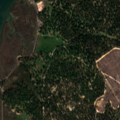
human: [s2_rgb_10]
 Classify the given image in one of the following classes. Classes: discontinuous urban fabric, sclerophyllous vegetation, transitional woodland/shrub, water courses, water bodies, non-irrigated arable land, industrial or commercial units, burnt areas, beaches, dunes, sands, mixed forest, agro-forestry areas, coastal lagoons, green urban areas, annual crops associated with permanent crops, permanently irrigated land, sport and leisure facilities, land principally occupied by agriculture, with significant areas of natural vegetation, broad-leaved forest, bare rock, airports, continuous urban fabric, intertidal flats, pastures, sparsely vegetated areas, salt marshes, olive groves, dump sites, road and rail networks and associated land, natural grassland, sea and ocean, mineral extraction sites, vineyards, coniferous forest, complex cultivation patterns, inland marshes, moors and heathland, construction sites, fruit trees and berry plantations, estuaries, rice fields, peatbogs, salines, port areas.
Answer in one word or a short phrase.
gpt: agro-forestry areas, mixed forest, transitional woodland/shrub, salt marshes, intertidal flats, estuaries